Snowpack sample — Buffalo Mountain, Silverthorne, Colorado, USA (1/25/25, 10:11 AM MST)
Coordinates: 39.6222, -106.1139
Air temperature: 22 °F
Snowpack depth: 110 cm
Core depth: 40 cm
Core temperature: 46.4 °F
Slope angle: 12°, slope face: 102°
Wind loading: high
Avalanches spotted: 0
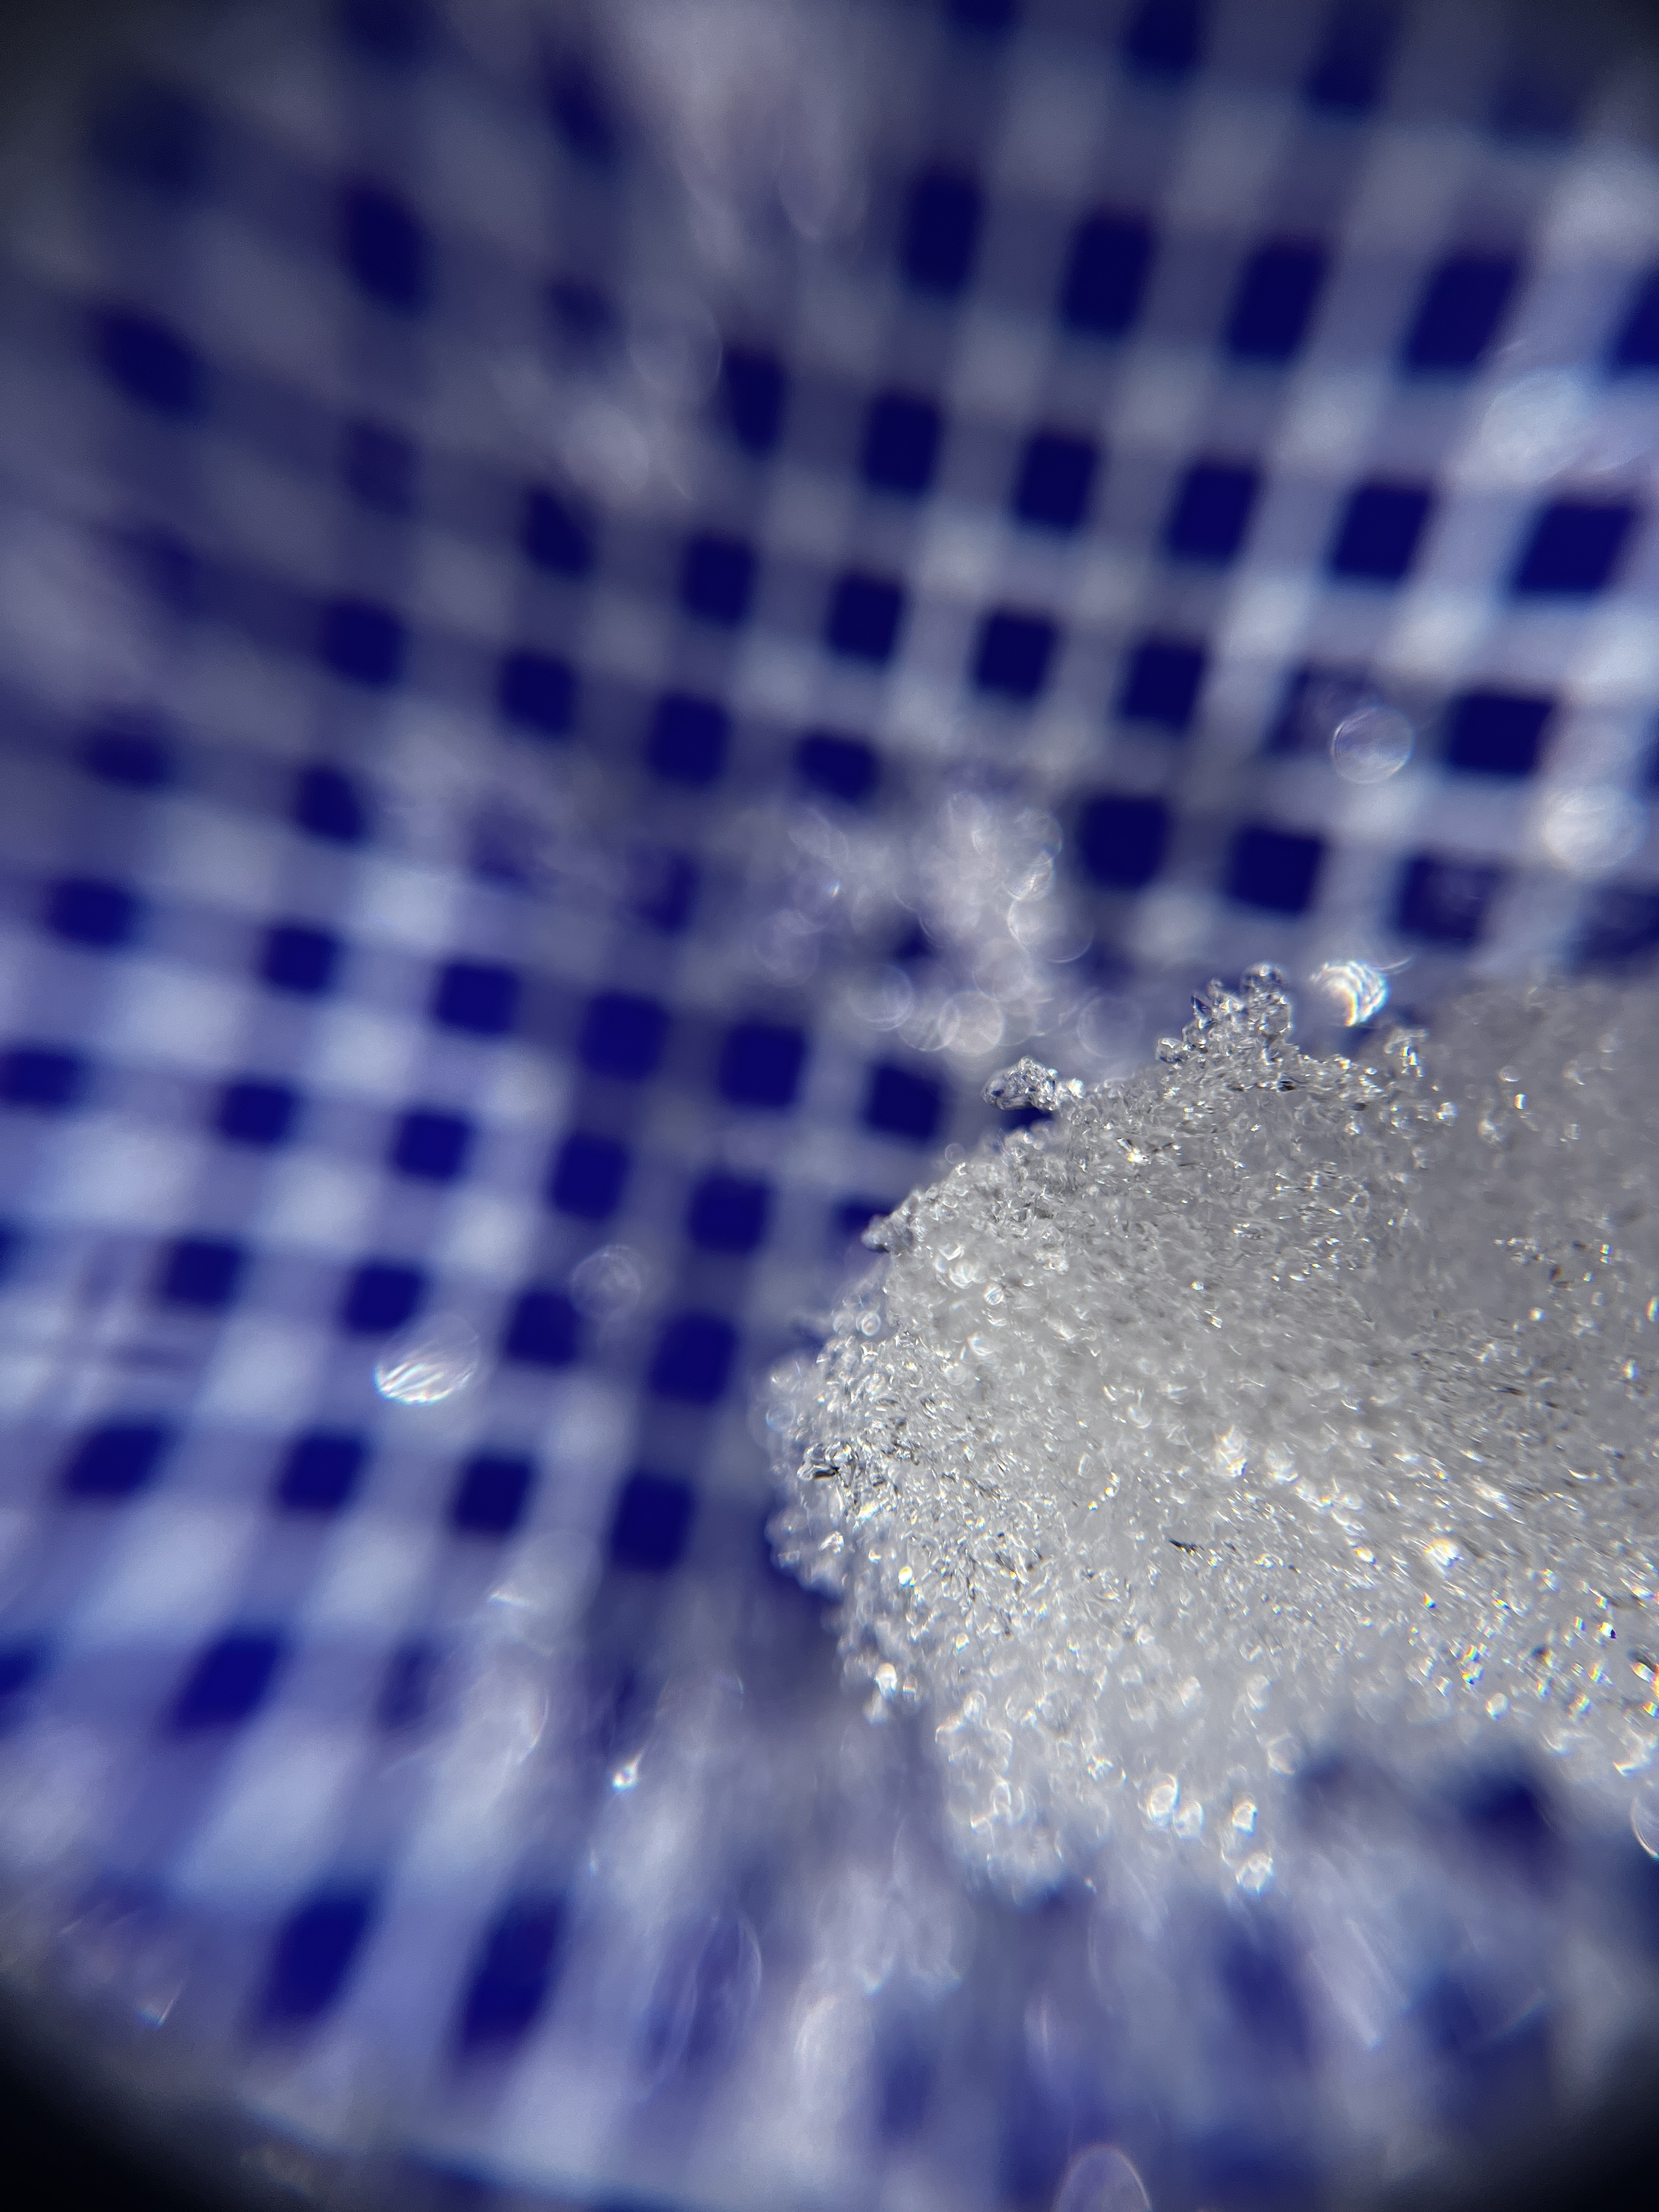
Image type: magnified_profile
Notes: No avalanches nearby, collected on the outskirts of a fire break 15 meters from the treeline, on way to Buffalo and Red Mountain